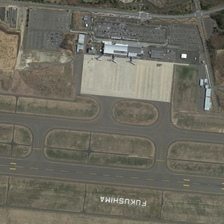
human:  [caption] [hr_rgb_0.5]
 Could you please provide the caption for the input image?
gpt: an empty parking lot is near seven parking lots .

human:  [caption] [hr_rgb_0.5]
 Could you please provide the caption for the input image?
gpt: an empty parking lot is near seven parking lots .

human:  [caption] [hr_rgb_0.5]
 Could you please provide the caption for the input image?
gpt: an empty parking lot is near seven parking lots .

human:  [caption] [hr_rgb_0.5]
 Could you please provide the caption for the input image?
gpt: an empty parking lot is near seven parking lots .

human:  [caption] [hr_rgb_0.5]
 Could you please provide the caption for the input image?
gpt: an empty parking lot is near seven parking lots .